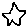
Label: star